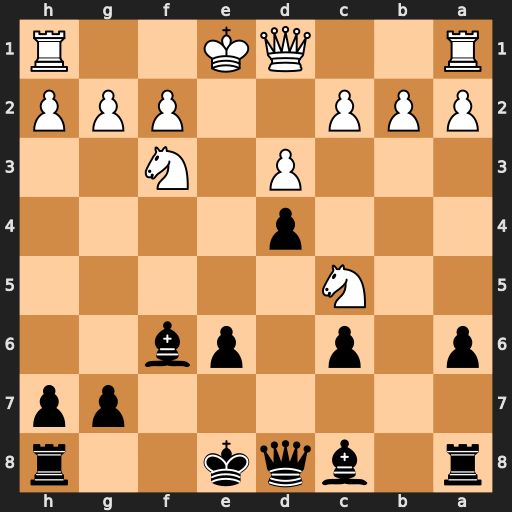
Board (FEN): r1bqk2r/6pp/p1p1pb2/2N5/3p4/3P1N2/PPP2PPP/R2QK2R
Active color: b
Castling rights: KQkq
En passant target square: -
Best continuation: Qa5+ Nd2 Qxc5